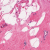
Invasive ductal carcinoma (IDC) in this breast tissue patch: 0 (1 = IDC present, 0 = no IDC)